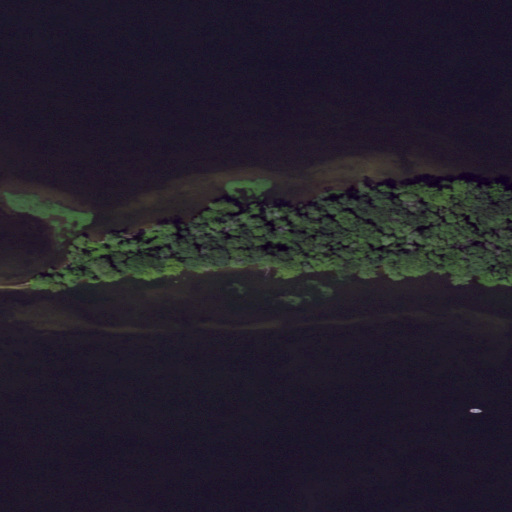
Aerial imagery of island in New York named Dutchman Island containing open water, deciduous forest, evergreen forest, and grassland